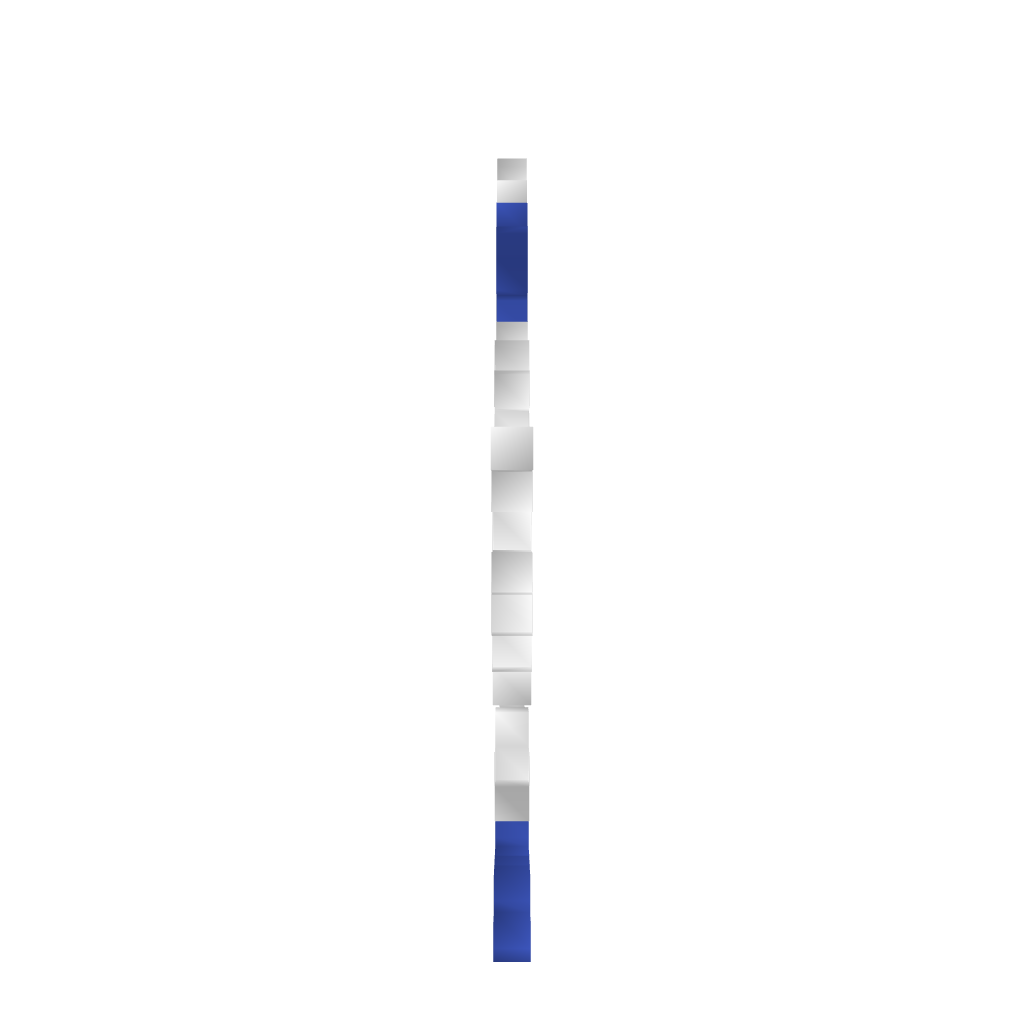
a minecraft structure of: Flashman (ErnieCIII) bad low quality